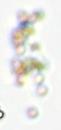
Label: Phaeocystis